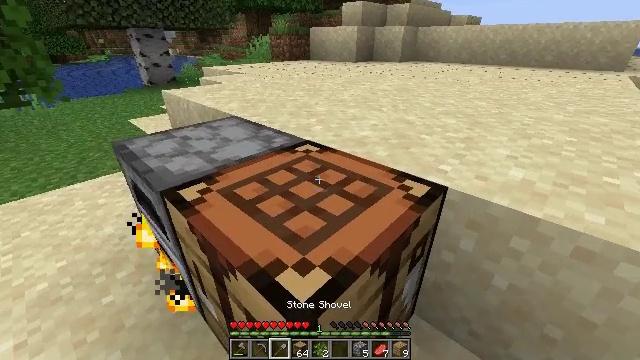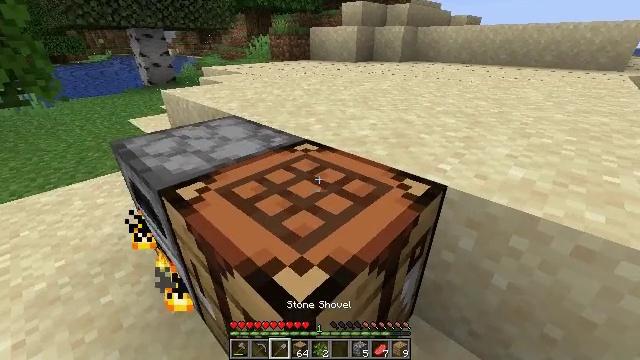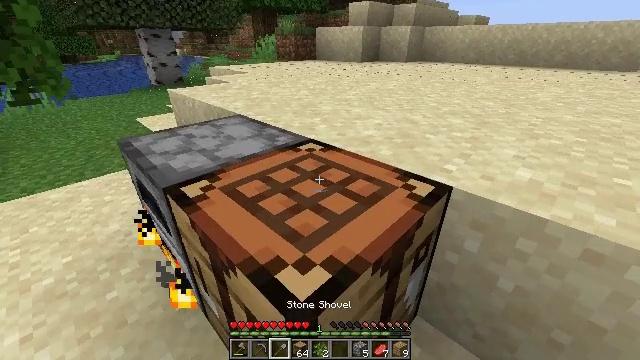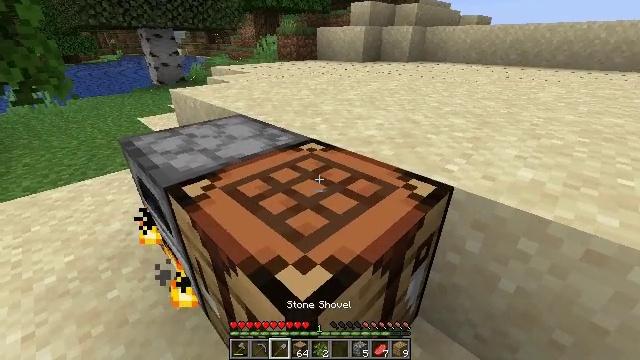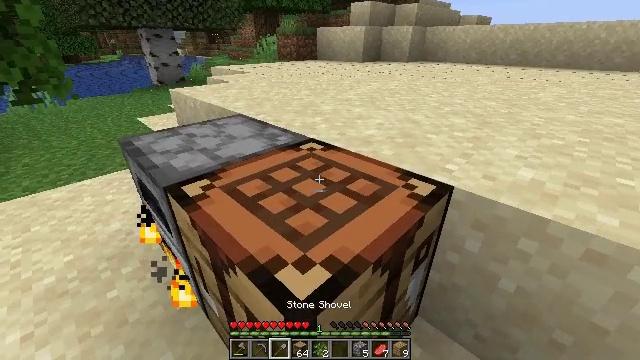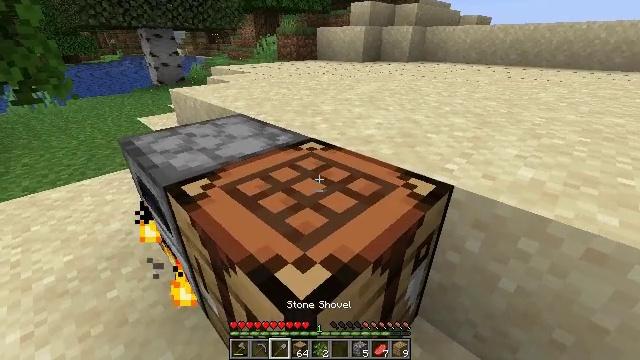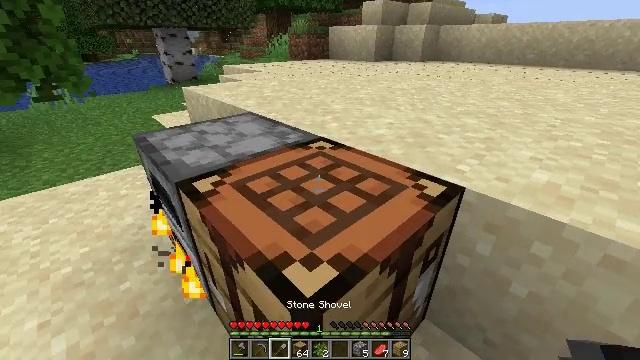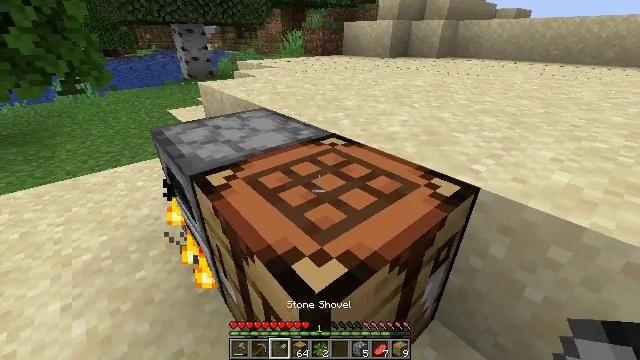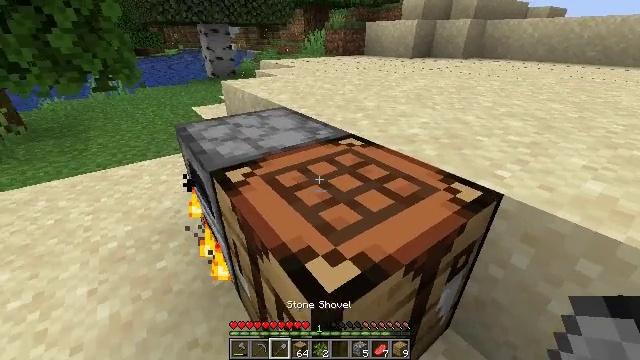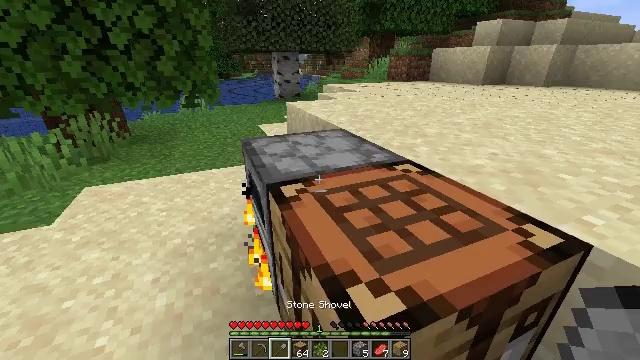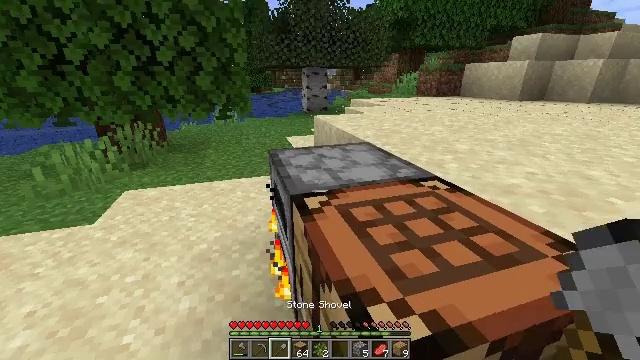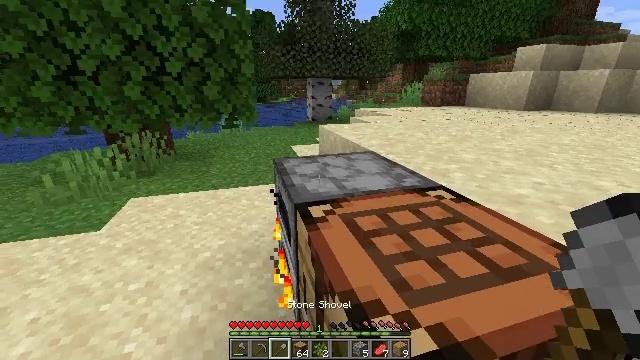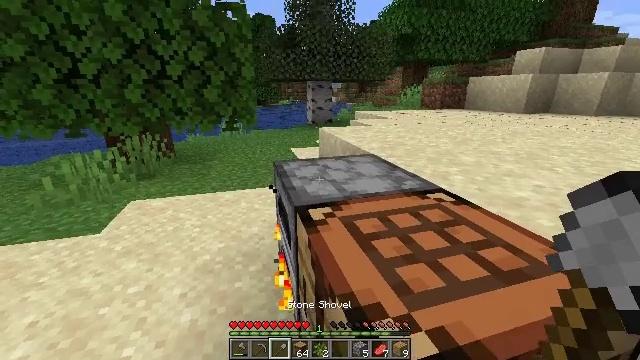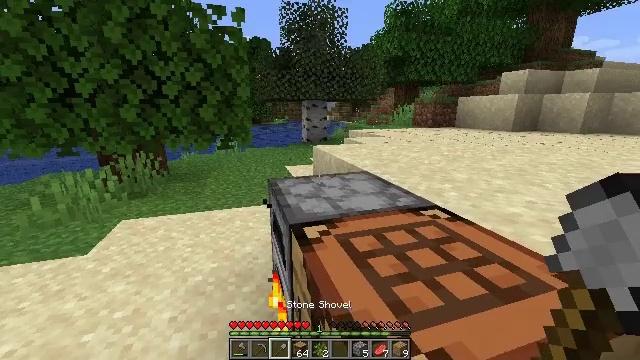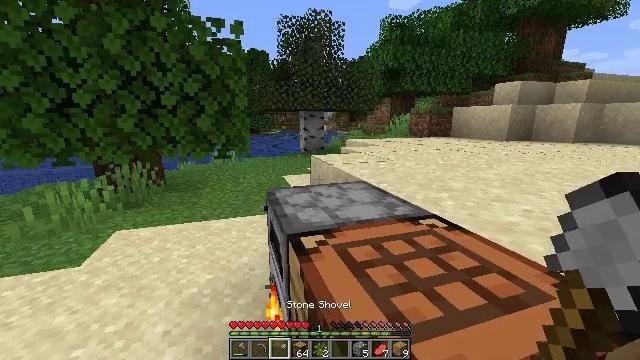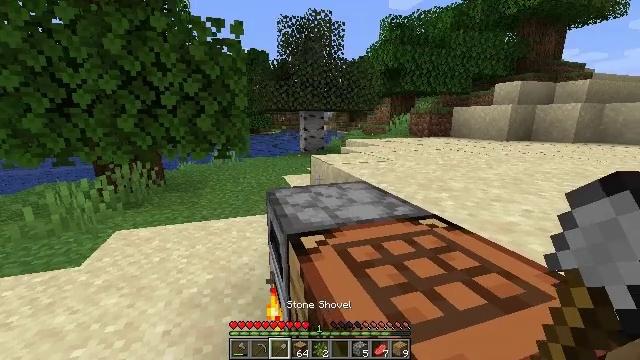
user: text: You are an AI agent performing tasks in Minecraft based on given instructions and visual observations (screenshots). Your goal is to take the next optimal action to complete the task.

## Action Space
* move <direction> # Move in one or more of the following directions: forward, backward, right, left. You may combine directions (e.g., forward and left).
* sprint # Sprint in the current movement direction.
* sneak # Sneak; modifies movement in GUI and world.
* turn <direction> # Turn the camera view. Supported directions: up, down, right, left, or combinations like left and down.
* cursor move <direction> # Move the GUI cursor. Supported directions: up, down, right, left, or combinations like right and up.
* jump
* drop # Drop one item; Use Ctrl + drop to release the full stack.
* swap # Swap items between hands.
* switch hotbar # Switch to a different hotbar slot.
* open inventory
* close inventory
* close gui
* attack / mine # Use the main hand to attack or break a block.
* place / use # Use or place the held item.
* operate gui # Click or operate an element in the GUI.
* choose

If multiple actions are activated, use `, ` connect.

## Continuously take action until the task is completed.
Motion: motion action
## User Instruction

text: Mine sand by the water.
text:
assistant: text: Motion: move forward and move left
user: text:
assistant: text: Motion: move forward and move left, turn left
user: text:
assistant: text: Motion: move forward and move left
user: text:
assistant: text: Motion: move forward and move left
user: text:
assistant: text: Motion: move forward and move left
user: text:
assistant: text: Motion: turn left
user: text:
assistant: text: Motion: turn left
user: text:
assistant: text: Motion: turn left
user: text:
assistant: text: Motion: turn left and up
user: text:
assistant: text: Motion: turn left and up
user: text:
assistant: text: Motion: turn left and up
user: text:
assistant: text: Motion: no_op
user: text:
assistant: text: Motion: turn right and up
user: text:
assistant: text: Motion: turn up
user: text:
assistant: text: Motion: use / place
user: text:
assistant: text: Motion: use / place
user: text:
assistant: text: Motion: use / place
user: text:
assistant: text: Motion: no_op
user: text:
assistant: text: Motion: turn right
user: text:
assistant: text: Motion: no_op
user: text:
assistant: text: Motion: no_op
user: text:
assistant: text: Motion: no_op
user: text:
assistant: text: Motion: use / place
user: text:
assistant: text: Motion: use / place
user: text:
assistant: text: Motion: use / place
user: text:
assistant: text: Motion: use / place
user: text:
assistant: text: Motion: no_op
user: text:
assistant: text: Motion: open gui
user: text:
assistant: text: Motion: no_op
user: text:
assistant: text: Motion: no_op